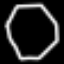
Label: octagon